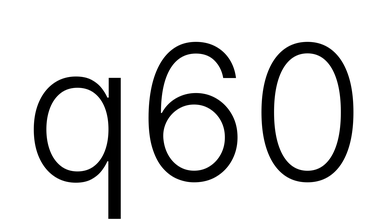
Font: Inter_Light